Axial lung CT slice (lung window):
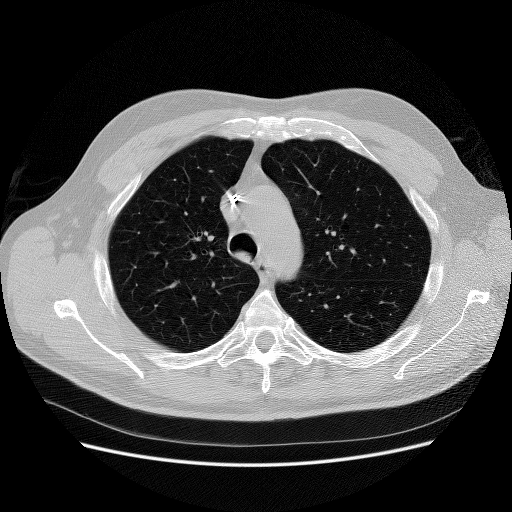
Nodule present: no